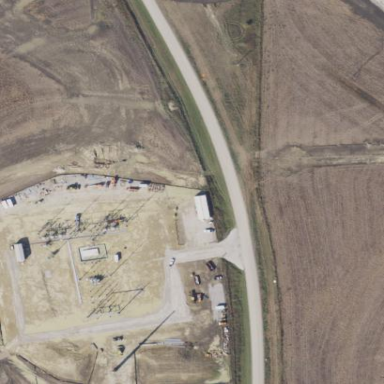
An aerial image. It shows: Substation for power.